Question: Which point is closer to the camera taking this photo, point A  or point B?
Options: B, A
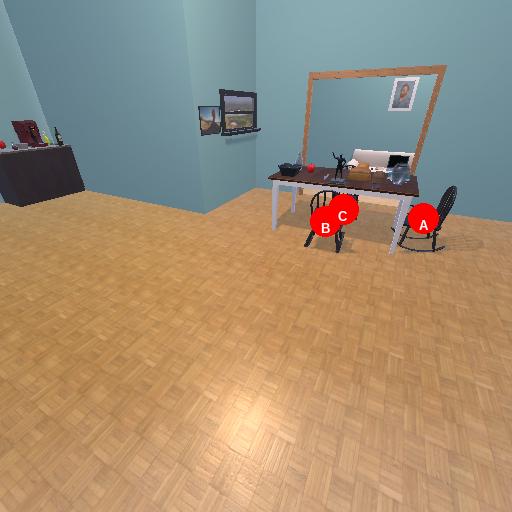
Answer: B